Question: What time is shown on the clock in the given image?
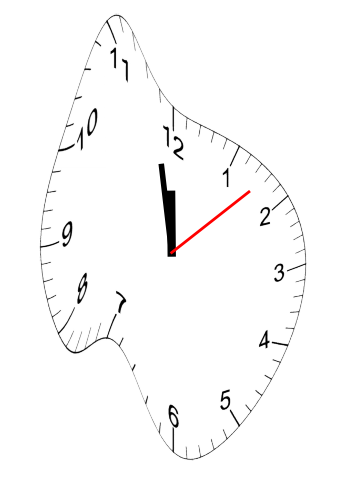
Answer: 11:58:08